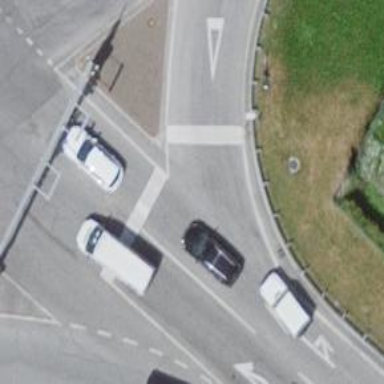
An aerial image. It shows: Road with traffic signals.